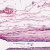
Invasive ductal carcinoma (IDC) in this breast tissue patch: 0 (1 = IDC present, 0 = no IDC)